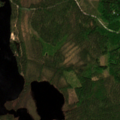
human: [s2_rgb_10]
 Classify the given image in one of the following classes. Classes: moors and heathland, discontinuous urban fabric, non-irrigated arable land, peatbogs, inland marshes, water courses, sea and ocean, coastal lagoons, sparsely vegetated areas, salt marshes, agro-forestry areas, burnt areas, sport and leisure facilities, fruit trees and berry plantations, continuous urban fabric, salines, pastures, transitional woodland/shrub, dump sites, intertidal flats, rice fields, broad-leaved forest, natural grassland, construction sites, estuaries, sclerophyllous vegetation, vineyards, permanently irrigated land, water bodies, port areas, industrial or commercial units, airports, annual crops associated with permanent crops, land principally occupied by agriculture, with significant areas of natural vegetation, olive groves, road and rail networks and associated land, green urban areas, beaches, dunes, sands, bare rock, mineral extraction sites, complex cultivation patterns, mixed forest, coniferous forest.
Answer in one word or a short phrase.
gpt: coniferous forest, transitional woodland/shrub, water bodies